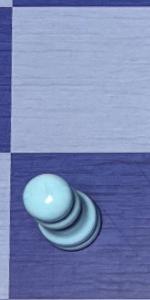
Label: Pawn_White